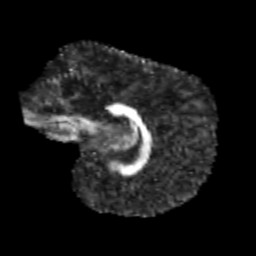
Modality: FA
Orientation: sagittal
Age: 12
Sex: male
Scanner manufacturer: siemens
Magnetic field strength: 3 T
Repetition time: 3.8 s
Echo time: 0.07 s